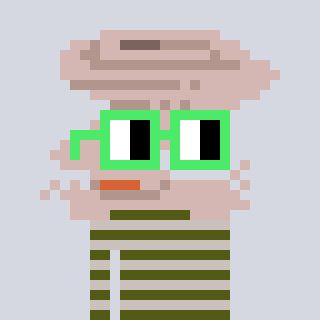
a pixel art character with square light green glasses, a tornado-shaped head and a foggrey-colored body on a cool background